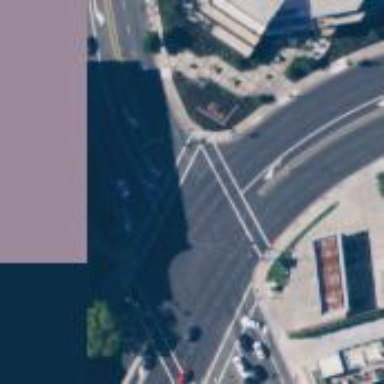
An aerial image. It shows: Solid stop line on the road marking.